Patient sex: M
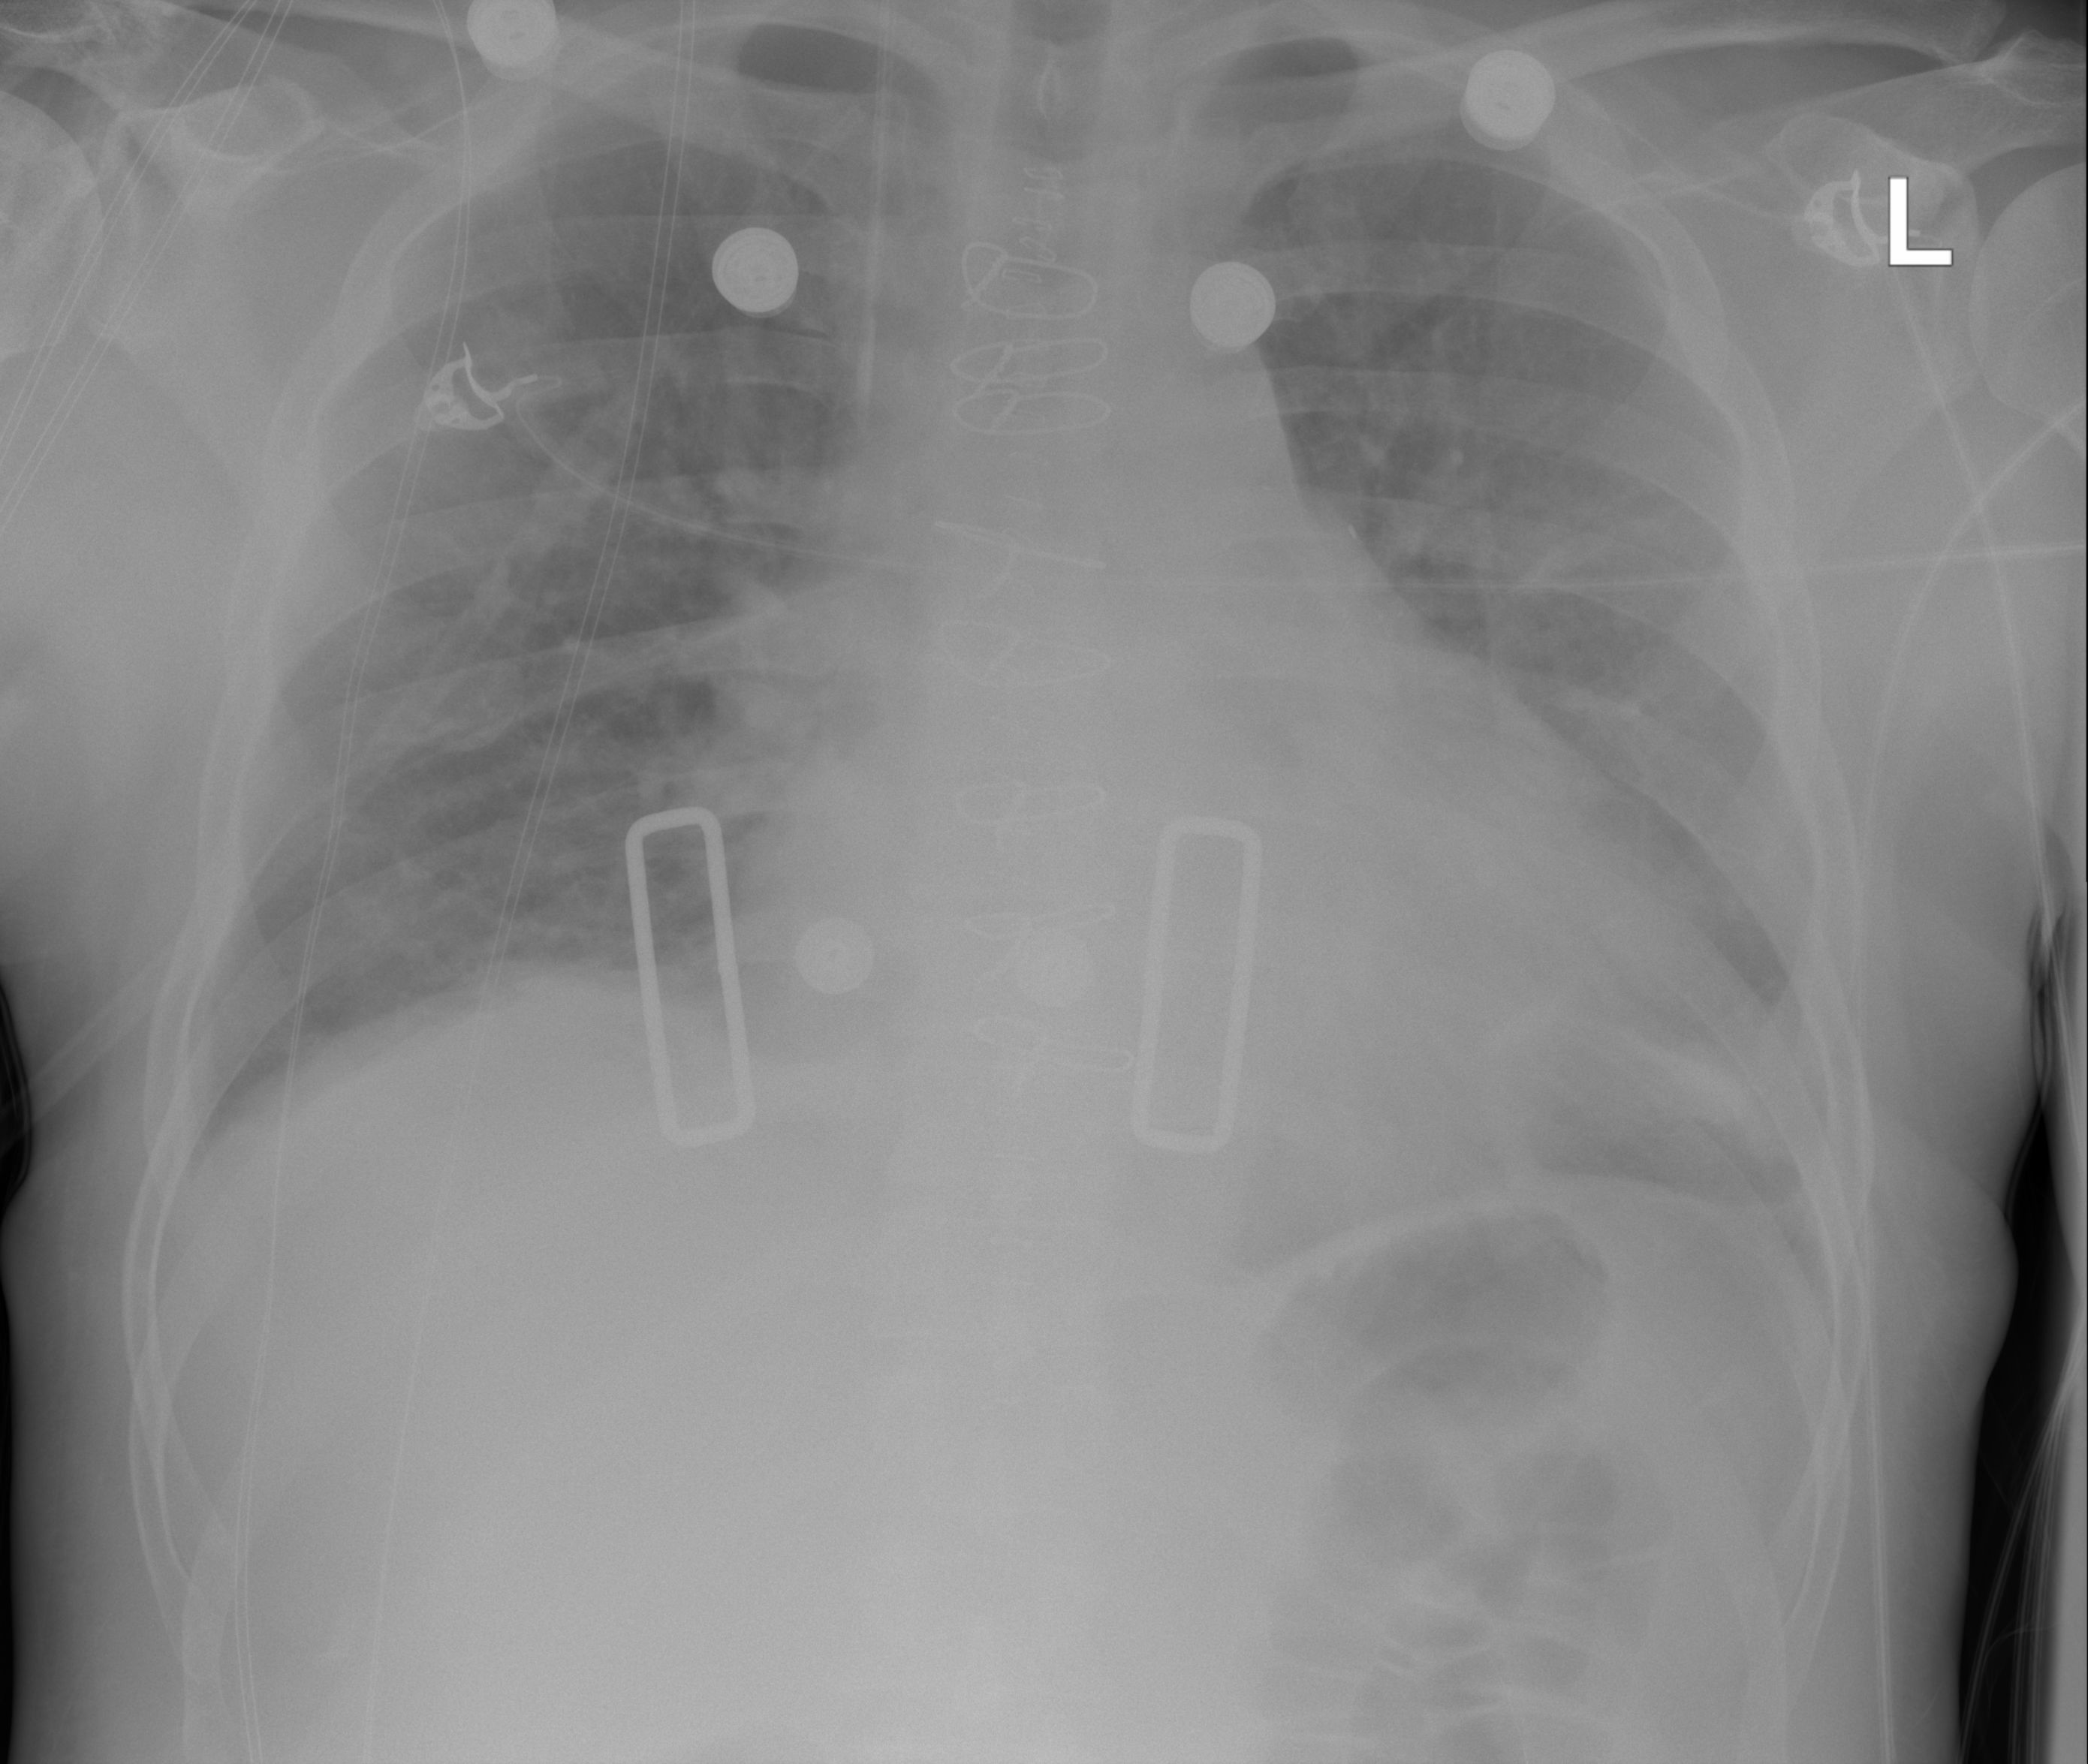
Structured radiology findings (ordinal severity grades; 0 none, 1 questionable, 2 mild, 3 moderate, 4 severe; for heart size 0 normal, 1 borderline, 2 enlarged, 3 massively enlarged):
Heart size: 2
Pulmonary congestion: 2
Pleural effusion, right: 0
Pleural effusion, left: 2
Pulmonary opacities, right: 1
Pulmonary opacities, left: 1
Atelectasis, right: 2
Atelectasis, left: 2